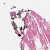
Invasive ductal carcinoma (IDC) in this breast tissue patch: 0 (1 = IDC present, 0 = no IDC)